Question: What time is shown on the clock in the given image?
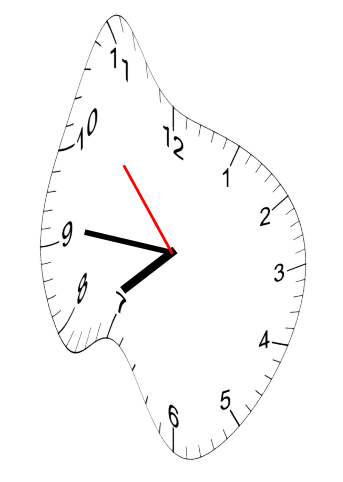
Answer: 07:45:53